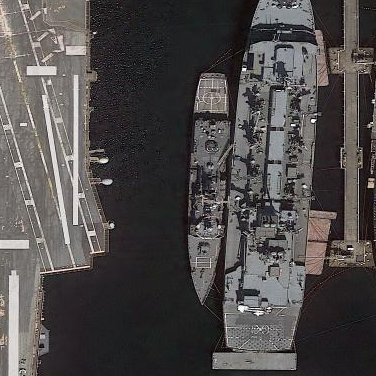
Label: destroyer